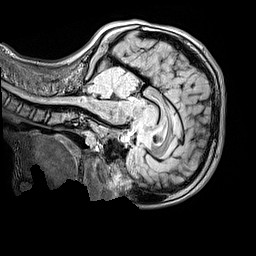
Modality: FLAIR
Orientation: sagittal
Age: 11
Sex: female
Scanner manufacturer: siemens
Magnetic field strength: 3 T
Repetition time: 5 s
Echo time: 0.388 s